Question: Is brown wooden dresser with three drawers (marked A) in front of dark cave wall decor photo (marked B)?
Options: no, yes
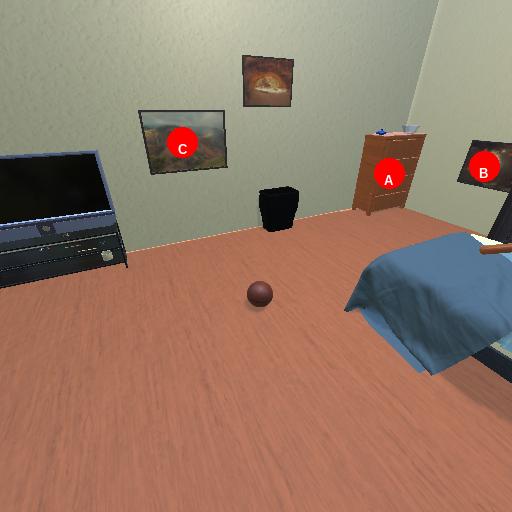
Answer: no